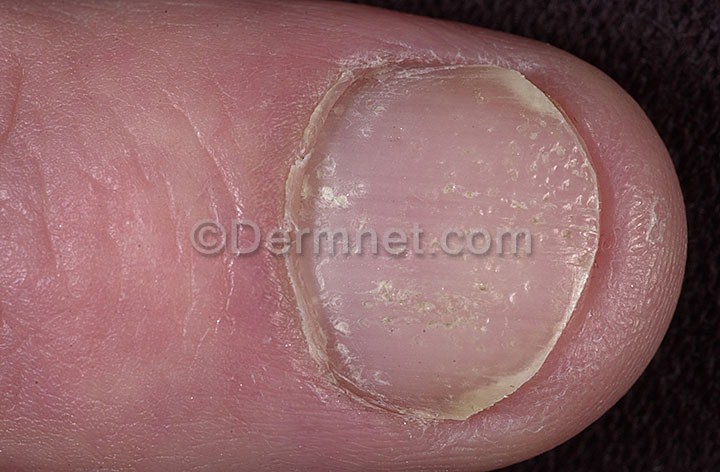
Disease: Nail Fungus and other Nail Disease